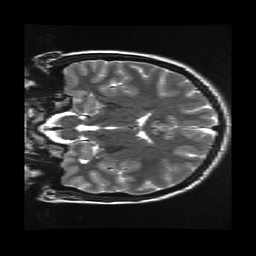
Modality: T2w
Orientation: coronal
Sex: female
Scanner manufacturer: ge
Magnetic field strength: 3 T
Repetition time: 5 s
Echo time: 0.1017 s